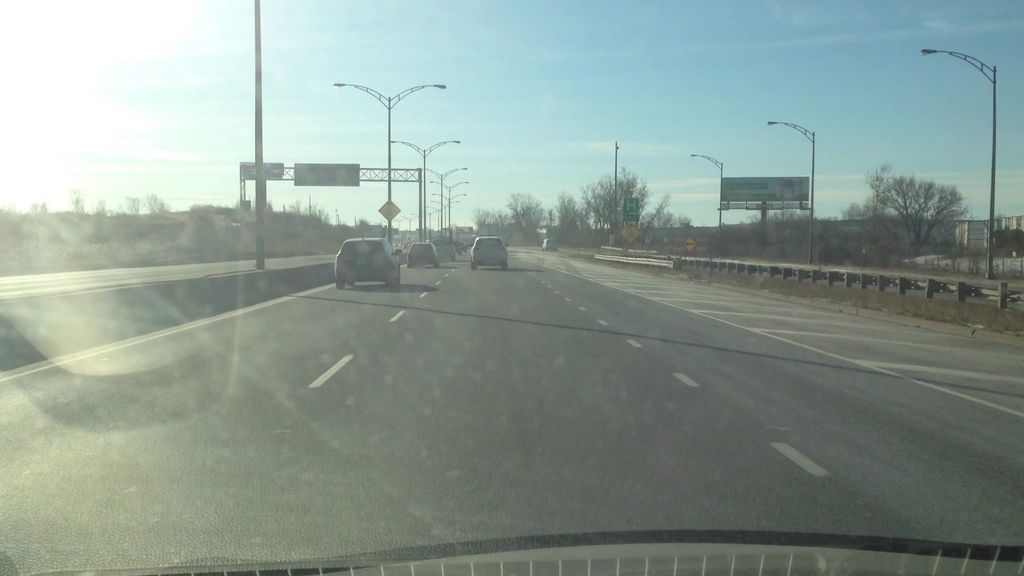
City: montreal